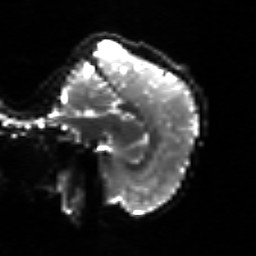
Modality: sbref
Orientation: sagittal
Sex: female
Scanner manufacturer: siemens
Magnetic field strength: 3 T
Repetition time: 5 s
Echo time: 0.071 s